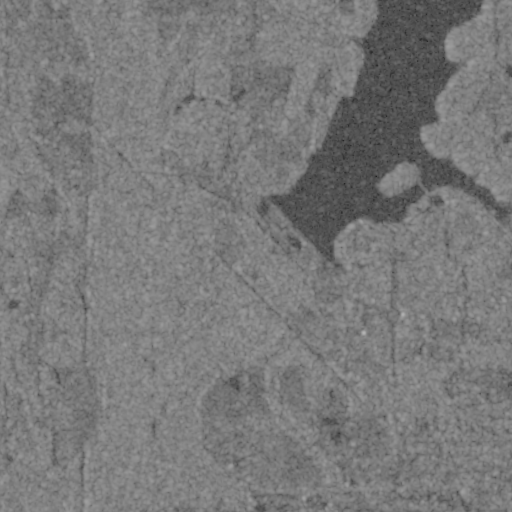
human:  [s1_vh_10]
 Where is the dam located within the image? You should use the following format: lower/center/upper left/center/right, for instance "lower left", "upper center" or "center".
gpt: The dam is located in the center right of the image.
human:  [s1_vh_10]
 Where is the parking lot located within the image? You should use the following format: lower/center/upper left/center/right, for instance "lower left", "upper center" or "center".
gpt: The parking lot is located in the center right of the image.
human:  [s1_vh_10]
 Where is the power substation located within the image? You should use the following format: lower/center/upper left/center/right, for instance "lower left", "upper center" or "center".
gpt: The power substation is located in the lower right of the image.
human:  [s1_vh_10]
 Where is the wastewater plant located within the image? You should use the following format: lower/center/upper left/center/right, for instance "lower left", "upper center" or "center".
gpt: The wastewater plant is located in the lower right of the image.
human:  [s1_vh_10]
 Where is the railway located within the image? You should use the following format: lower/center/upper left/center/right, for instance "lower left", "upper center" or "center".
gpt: The railway is located in the lower right of the image.
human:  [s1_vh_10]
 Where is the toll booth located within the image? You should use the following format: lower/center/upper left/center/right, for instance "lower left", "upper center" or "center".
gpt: The toll booth is located in the center right of the image.
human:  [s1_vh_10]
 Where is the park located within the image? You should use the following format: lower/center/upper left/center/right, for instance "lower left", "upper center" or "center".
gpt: There is no park in the image.

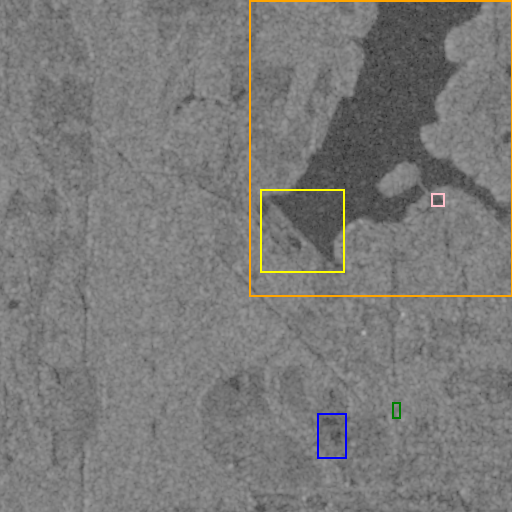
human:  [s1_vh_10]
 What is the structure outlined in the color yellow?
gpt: The structure outlined in yellow is a dam.
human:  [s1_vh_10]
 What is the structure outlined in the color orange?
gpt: The structure outlined in orange is a park.
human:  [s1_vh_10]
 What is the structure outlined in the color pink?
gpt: The structure outlined in pink is a parking lot.
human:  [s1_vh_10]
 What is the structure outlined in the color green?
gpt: The structure outlined in green is a power substation.
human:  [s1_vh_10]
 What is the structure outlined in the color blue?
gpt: The structure outlined in blue is a wastewater plant.
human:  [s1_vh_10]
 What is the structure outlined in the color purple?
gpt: There is no purple outline.